Question: i am installing opencms first time ,. I found a problem during installtion
i have tried SET GLOBAL max_allowed_packet=<PHONE>; and max_allowed_packet=32M ; as per openCms installtion guide, but didnt help.
any idea or help will be appreciated, thanks
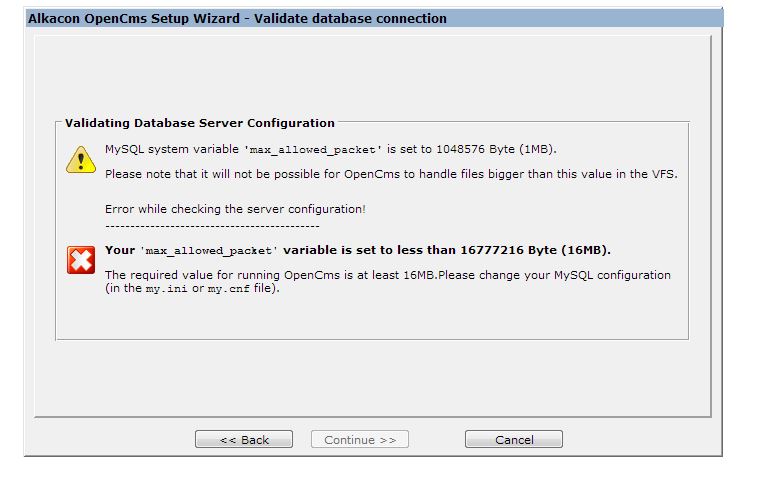
Answer: Change in the my.ini file. Include the single line under [mysqld] in your file
'''
max_allowed_packet=32M
'''
and restart mysql server